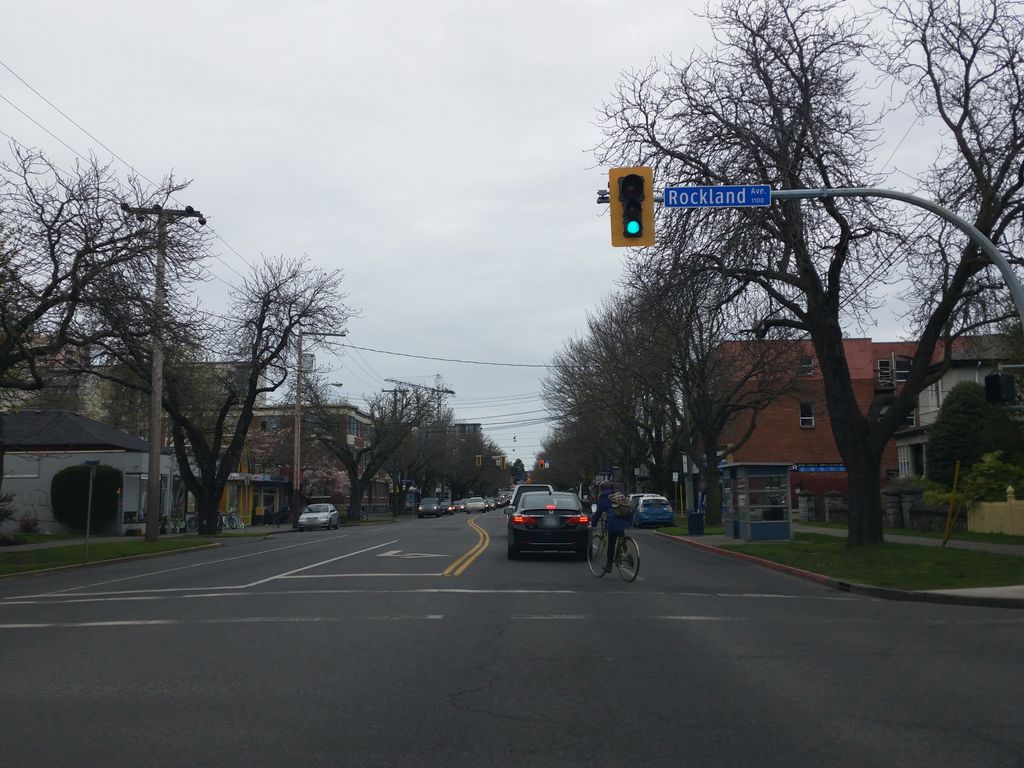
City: victoria